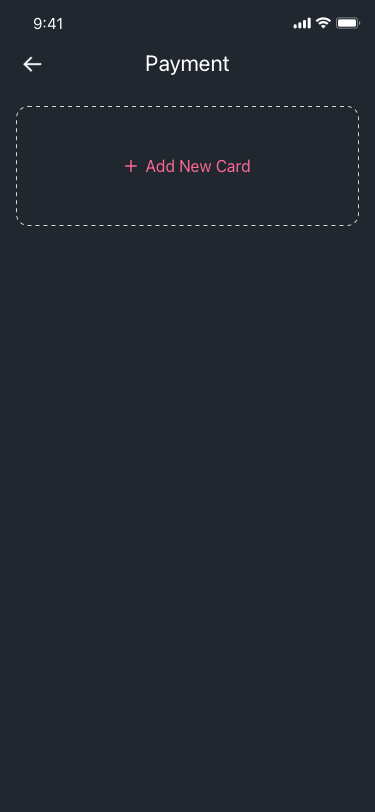
Text in this UI design:
Payment
Add New Card